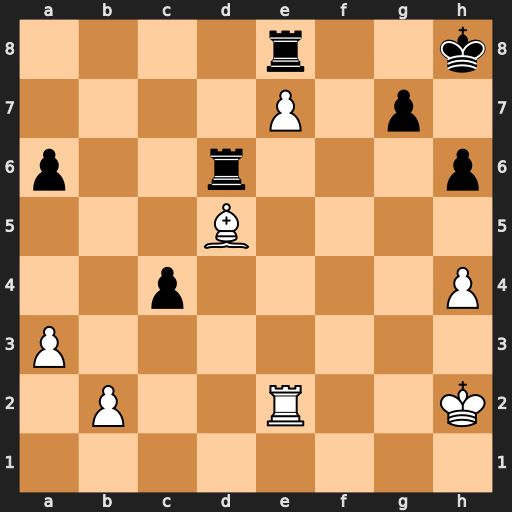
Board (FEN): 4r2k/4P1p1/p2r3p/3B4/2p4P/P7/1P2R2K/8
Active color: w
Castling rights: -
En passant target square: -
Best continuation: Bf7 Rxe7 Rxe7